Question: I have been trying hard to up my Rails Server which is deployed in Amazon EC2 and access it using Route 53.
I have create a simple record sets for 'students.aalizwel.com' in Route 53 console and also
mapped my Registrar name servers with Amazon's nameservers.
Following is the screenshot.

I have my Rails server running in Amazon EC2 with elastic IP as mentioned above
in record set 'students.aalizwel.com'.
I have started the server as usual :
'''
~/aalizwel$ rails s
Digest::Digest is deprecated; use Digest
=> Booting WEBrick
=> Rails 3.2.19 application starting in development on http://0.0.0.0:3000
=> Call with -d to detach
=> Ctrl-C to shutdown server
....
'''
Following are issues I am facing:
- 'aalizwel.com'- 'students.aalizwel.com''http://students.aalizwel.com:3000'
Could anybody help me where I might go wrong?
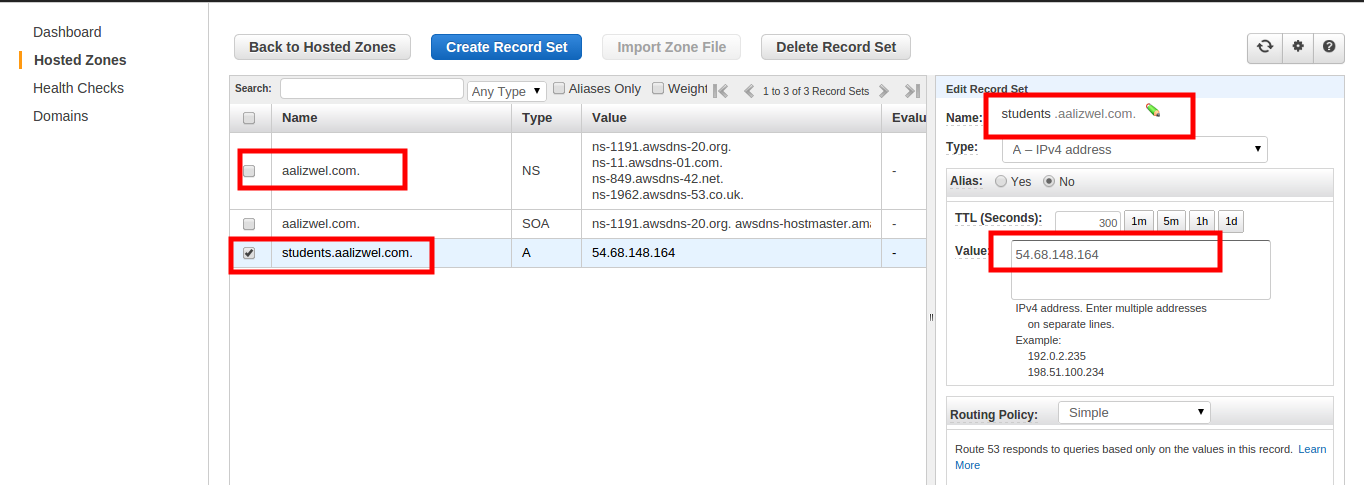
Answer: > Unable to ping aalizwel.com
You can't ping it because there is no A record at that name, only the SOA.
'''
; <<>> DiG 9.8.3-P1 <<>> aalizwel.com
;; global options: +cmd
;; Got answer:
;; ->>HEADER<<- opcode: QUERY, status: NOERROR, id: 41528
;; flags: qr rd ra; QUERY: 1, ANSWER: 0, AUTHORITY: 1, ADDITIONAL: 0
;; QUESTION SECTION:
;aalizwel.com. IN A
;; AUTHORITY SECTION:
aalizwel.com. 899 IN SOA ns-1191.awsdns-20.org. awsdns-hostmaster.amazon.com. 1 7200 <PHONE> 86400
;; Query time: 161 msec
;; SERVER: 8.8.8.8#53(8.8.8.8)
;; WHEN: Tue Sep 16 09:02:16 2014
;; MSG SIZE rcvd: 112
'''
> Able to ping students.aalizwel.com but can't able to access rails server through url <URL>
There is an nginx server running on port 80:
'''
HTTP/1.1 200 OK
Server: nginx/1.6.1
Date: Tue, 16 Sep 2014 07:03:04 GMT
Content-Type: text/html
Content-Length: 612
Last-Modified: Tue, 05 Aug 2014 11:18:35 GMT
Connection: keep-alive
ETag: "53e0bd8b-264"
Accept-Ranges: bytes
'''
You will likely need to get your Rails app running so it is proxied from the nginx server over to the port 3000 running instance. I am guessing port 3000 is blocked at the firewall, which would be standard default behavior for an EC2 instance unless you change the firewall rules.
Look into running nginx as a reverse proxy with Rails - you should provide articles on your favorite search engine providing guidance.